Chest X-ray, AP view. Patient: 67 years old, sex F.
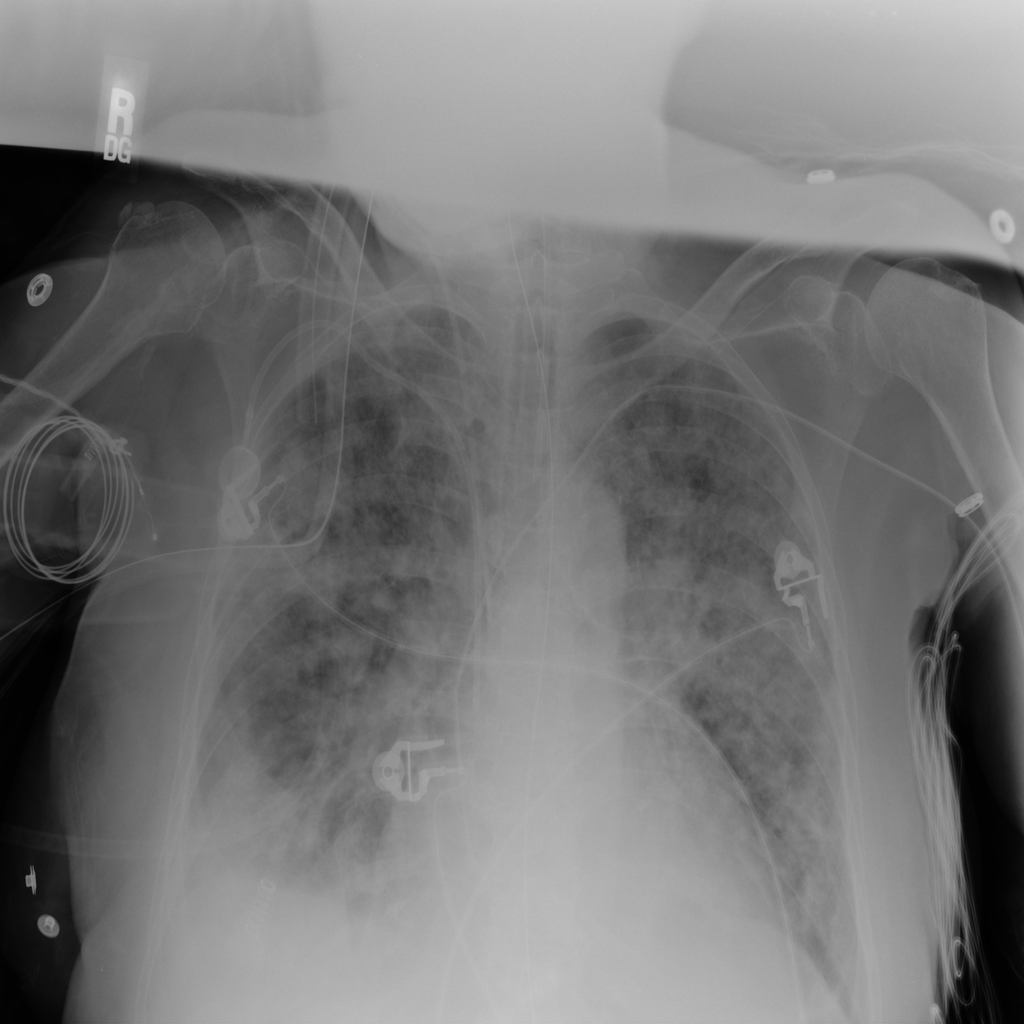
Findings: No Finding